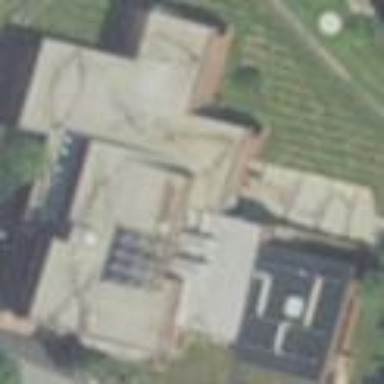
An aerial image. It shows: College building.